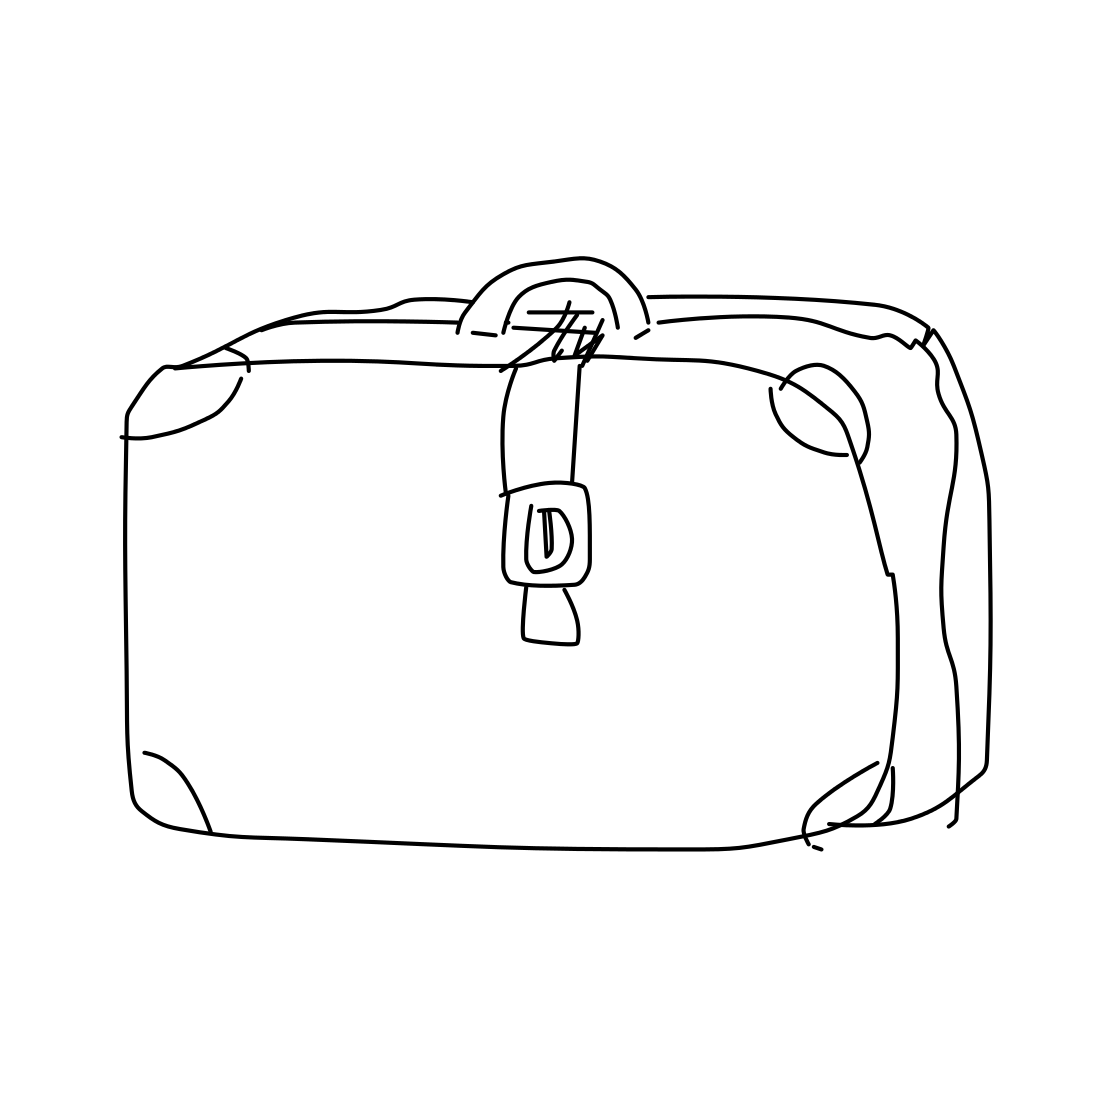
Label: suitcase